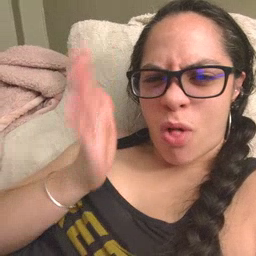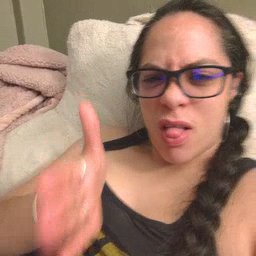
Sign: will